Interaction volume radius: 10 \u00c5
Interaction volume height: 10 \u00c5
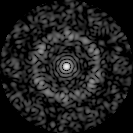
Disorder parameter: 0.7428